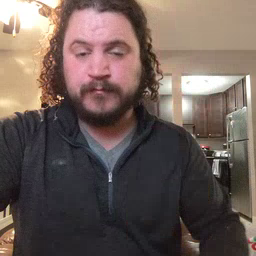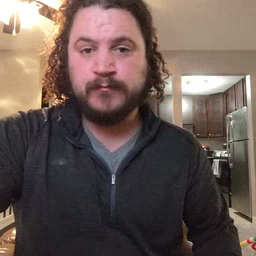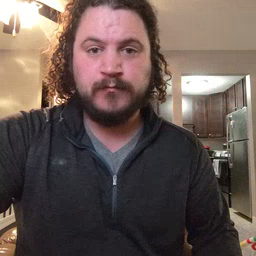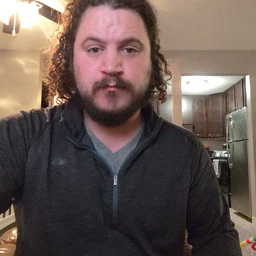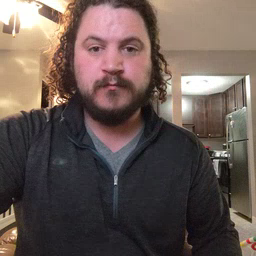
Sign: garbage